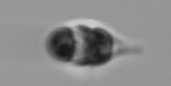
Label: Mesodinium